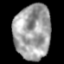
Tissue: lung
Cell type: Epithelial cells
Senescence score: 0.2179
Nuclear area (px): 1999
Mean DAPI intensity: 159.167